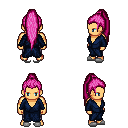
a pixel art fantasy rpg character, male body template, human, tanned skin, blue robe, metal pants, pink extra-long topknot hairstyle, white slippers, four views (front, back, left, right), 2x2 character sprite sheet, small pixel art, hard edges, no anti-aliasing